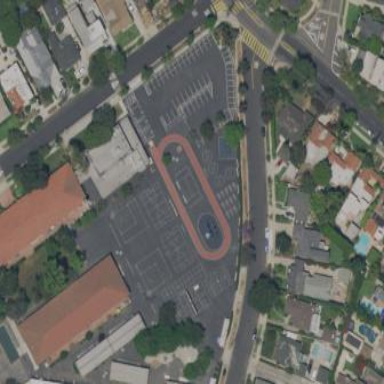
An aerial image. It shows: Schoolyard with asphalt surface.